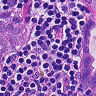
Metastatic tissue present: yes